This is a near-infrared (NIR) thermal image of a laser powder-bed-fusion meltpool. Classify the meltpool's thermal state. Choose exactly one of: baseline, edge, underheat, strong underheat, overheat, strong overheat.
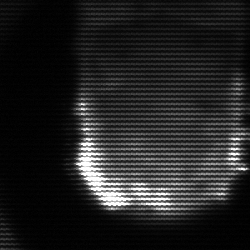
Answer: baseline